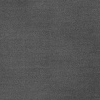
Atmospheric dust classification: dusty